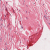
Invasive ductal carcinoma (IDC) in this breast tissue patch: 0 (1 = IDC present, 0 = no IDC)